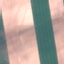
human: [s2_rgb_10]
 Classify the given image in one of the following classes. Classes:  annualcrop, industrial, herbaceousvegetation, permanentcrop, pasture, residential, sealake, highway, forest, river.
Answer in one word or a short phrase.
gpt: AnnualCrop